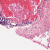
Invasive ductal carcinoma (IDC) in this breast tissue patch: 0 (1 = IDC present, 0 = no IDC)